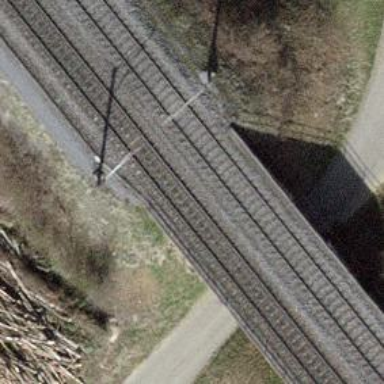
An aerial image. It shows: Railway bridge with electrified tracks and single rail.